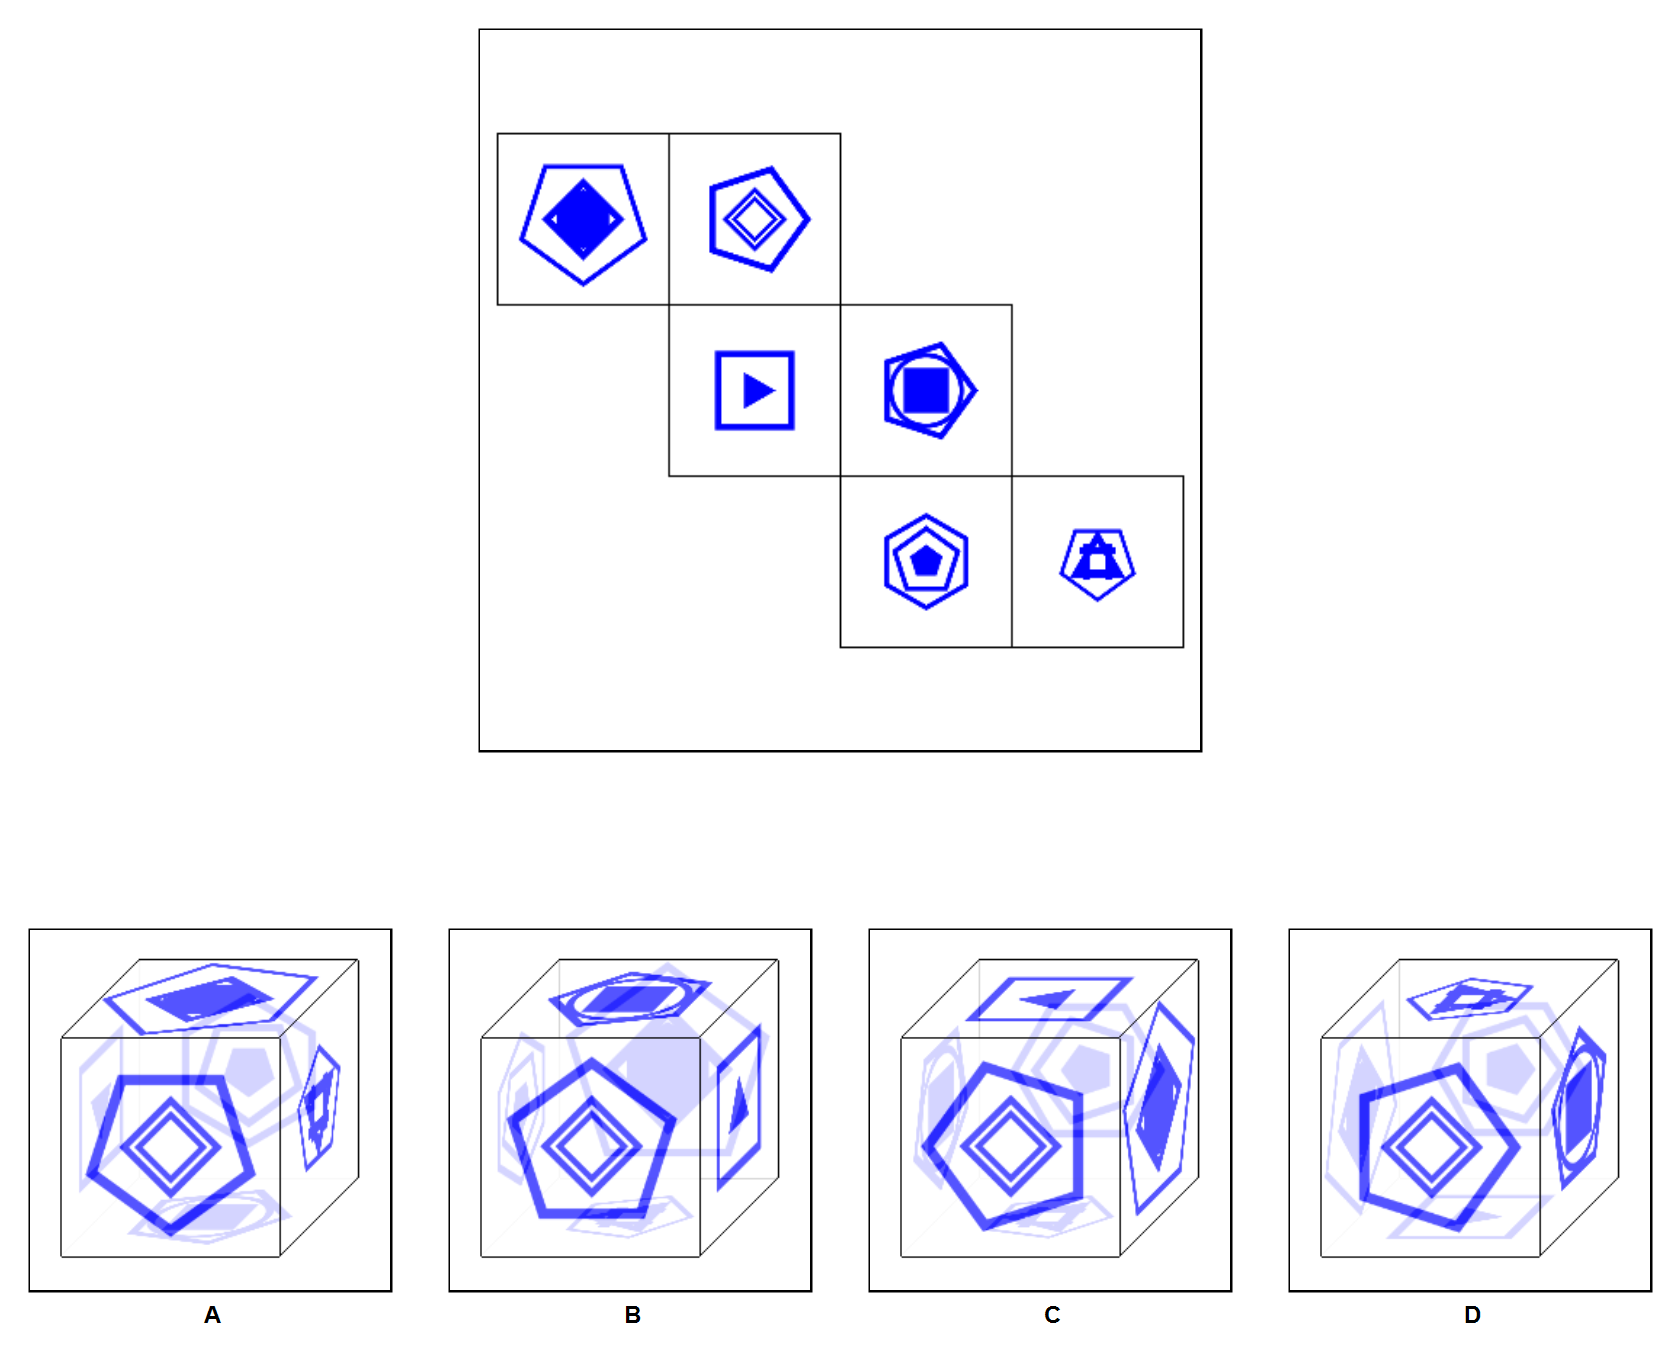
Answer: B